Question: I have two circles which move around the screen. The circles are both UIViews which contain other UIViews. The area outside each circle is transparent.
I have written a function to create a CGPath which connects the two circles with a quadrilateral shape. I fill this path in a transparent CALayer which spans the entire screen. Since the layer is behind the two circular UIViews, it appears to connect them.
Finally, the two UIViews are animated using Core Animation. The of both circles change during this animation.

So far the only method that I have had any success with is to interrupt the animation at regular intervals using an NSTimer, then recompute and draw the beam based on the location of the circle's presentationLayer. However, the quadrilateral the circles when the animation speeds up.
Is there a better way to accomplish this using Core Animation? Or should I avoid Core Animation and implement my own animation using an NSTimer?
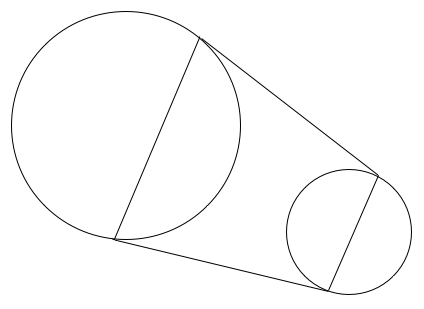
Answer: I faced a similar problem. I used layers instead of views for the animation. You could try something like this.
1. Draw each element as a CALayer and include them as sublayers for your container UIVIew's layer. UIViews are easier to animate, but you will have less control. Notice that for any view you can get it's layer with [view layer];
2. Create a custom sublayer for your quadrilateral. This layer should have a property or several of properties you want to animate for this layer. Let's call this property "customprop". Because it is a custom layer, you want to redraw on each frame of the animation. For the properties you plan to animate, your custom layer class should return YES needsDisplayForKey:. That way you ensure -(void)drawInContext:(CGContextRef)theContext gets called on every frame.
3. Put all animations (both circles and the quad) in the same transaction;
---
For the circles you can probably use CALayers and set the content, if it is an image, the standard way:
'''
layer.contents = [UIImage imageNamed:@"circle_image.png"].CGImage;
'''
Now, for the quad layer, subclass CALayer and implement this way:
'''
- (void)drawInContext:(CGContextRef)theContext{
//Custom draw code here
}
+ (BOOL)needsDisplayForKey:(NSString *)key{
if ([key isEqualToString:@"customprop"])
return YES;
return [super needsDisplayForKey:key];
}
'''
The transaction would look like:
'''
[CATransaction begin];
CABasicAnimation *theAnimation=[CABasicAnimation animationWithKeyPath:@"customprop"];
theAnimation.toValue = [NSValue valueWithCGPoint:CGPointMake(1000, 1000)];
theAnimation.duration=1.0;
theAnimation.repeatCount=4;
theAnimation.autoreverses=YES;
theAnimation.timingFunction = [CAMediaTimingFunction functionWithName:kCAMediaTimingFunctionEaseIn];
theAnimation.delegate = self;
[lay addAnimation:theAnimation forKey:@"selecting"];
[CATransaction setValue:[NSNumber numberWithFloat:10.0f]
forKey:kCATransactionAnimationDuration];
circ1.position=CGPointMake(1000, 1000);
circ2.position=CGPointMake(1000, 1000);
[CATransaction commit];
'''
Now all the draw routines will happen at the same time. Make sure your drawInContext: implementation is fast. Otherwise the animation will lag.
After adding each sublayer to the UIViews's layer, rememeber to call [layer setNeedsDisplay]. It does not get called automatically.
I know this is a bit complicated. However, the resulting animations are better than using a NSTimer and redrawing on each call.